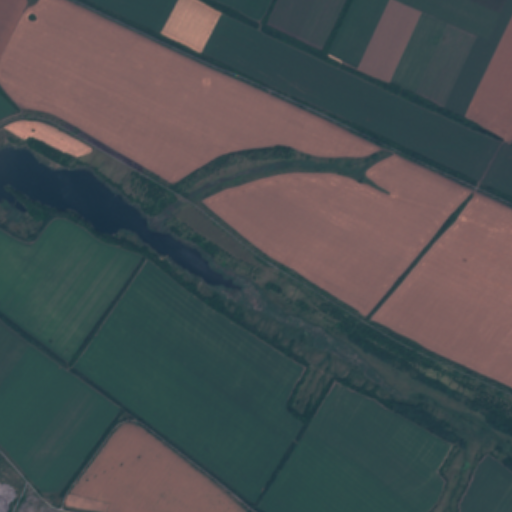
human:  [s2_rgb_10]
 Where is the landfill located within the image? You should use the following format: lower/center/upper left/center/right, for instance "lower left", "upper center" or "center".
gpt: The landfill is located in the lower left of the image.
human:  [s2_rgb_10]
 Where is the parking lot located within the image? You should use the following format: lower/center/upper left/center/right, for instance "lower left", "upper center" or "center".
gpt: There is no parking lot in the image.